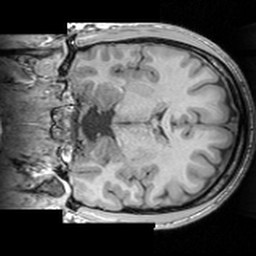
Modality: T1w
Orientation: coronal
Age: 22
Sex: male
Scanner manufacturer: siemens
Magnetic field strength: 3 T
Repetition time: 1.63 s
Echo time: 0.00311 s